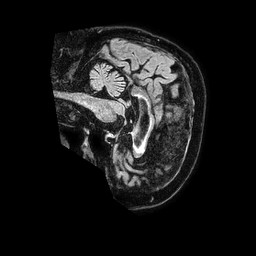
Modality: FLAIR
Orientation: sagittal
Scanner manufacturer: philips
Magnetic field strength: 1.5 T
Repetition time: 4.8 s
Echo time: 0.3 s